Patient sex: F
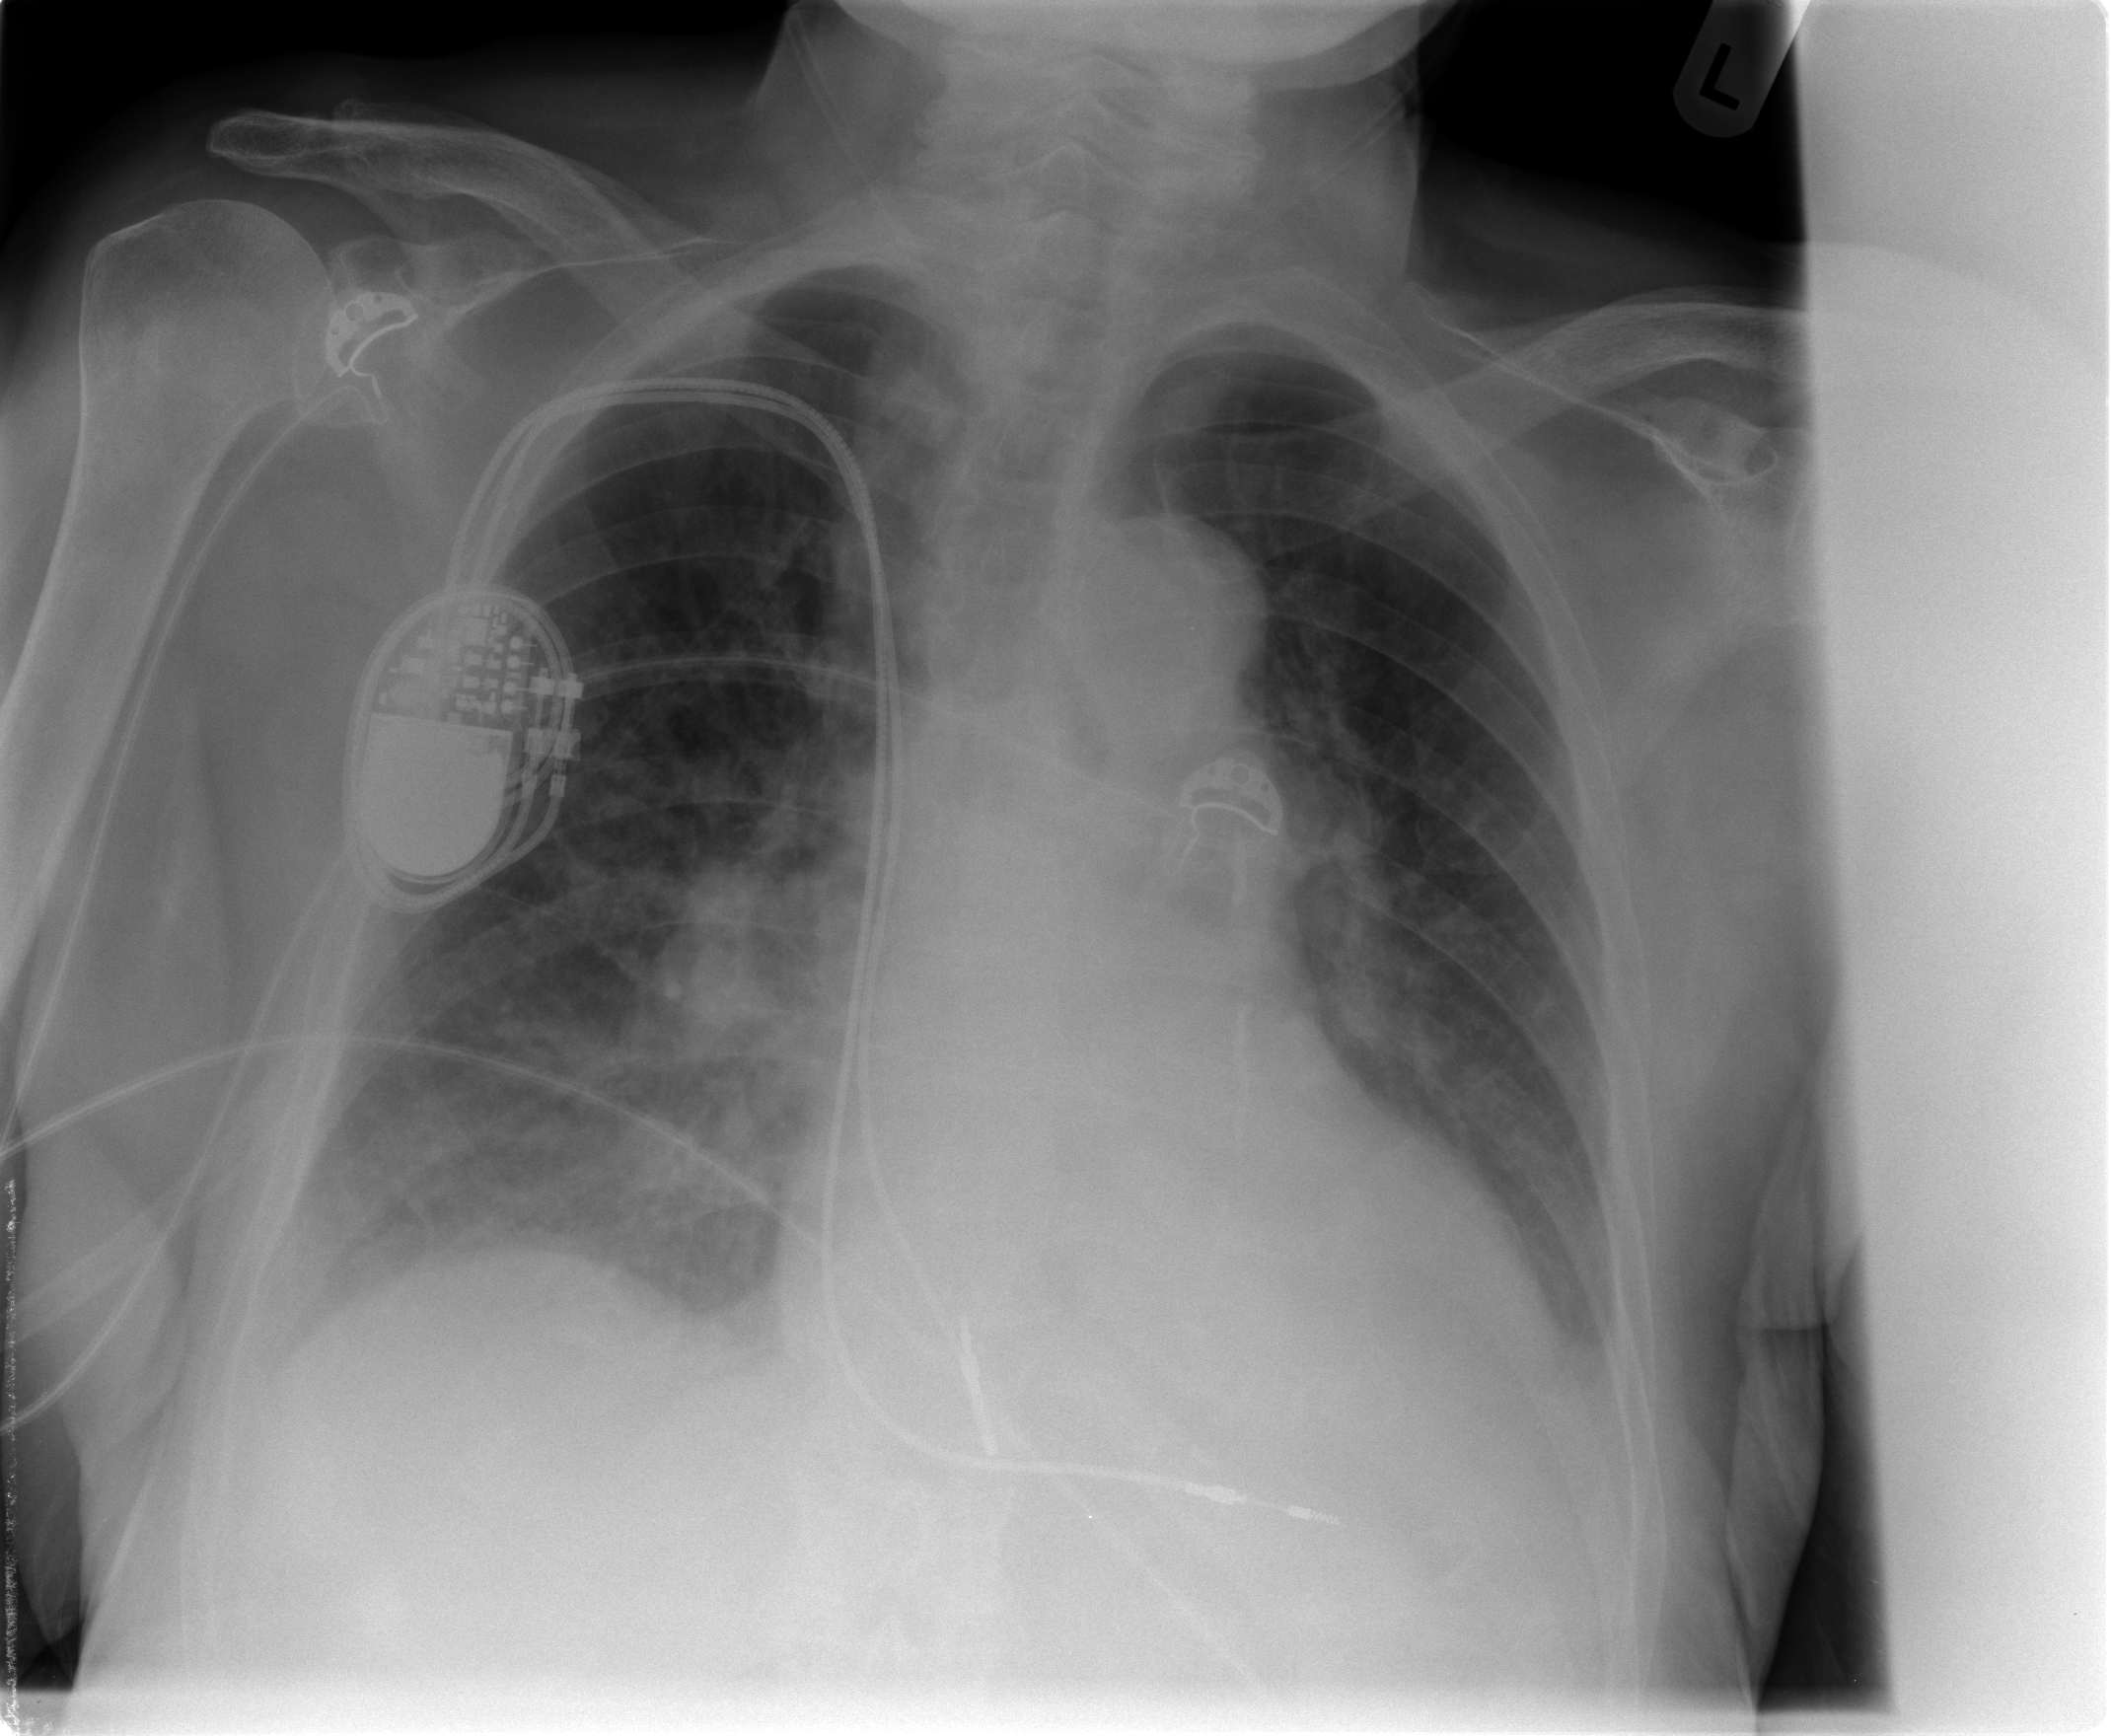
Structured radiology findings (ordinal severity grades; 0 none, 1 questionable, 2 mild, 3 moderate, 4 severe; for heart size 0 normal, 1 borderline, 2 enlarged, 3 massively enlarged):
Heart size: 1
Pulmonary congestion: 2
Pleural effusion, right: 2
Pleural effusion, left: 2
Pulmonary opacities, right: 2
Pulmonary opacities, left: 1
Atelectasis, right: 2
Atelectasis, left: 2